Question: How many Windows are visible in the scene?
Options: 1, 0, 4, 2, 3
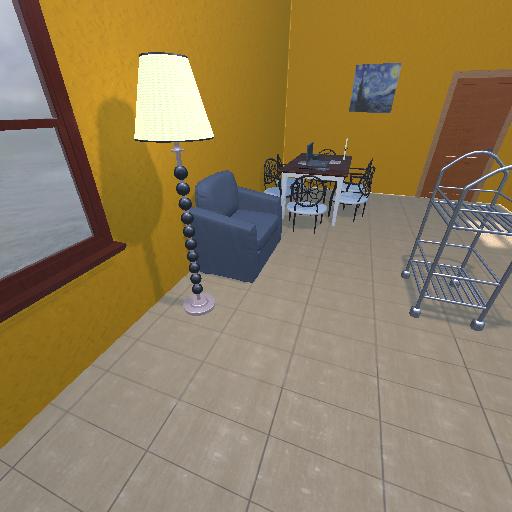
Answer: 1